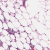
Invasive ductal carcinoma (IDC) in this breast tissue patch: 0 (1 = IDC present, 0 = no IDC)